Question: What do I need to change to make Chrome and Firefox render the same way as Internet Explorer? My first idea was to use CSS 'calc()', but I still need to support IE8.
I have the following CSS:
'''
* {
box-sizing: border-box;
}
.Width300
{
width: 300px;
padding: 5px;
border: black 1px solid;
}
.Field
{
white-space: nowrap;
min-height: 26px;
padding: 1px 0;
}
label
{
float: left;
display: inline;
}
input
{
display: block;
width: 100%;
}
.LabelSize100 .Field
{
margin-right: 100px;
}
.LabelSize100 label
{
width: 100px;
}
.LabelSize100 input
{
margin-left: 100px;
}
'''
and the following HTML:
'''
<div class="LabelSize100 Width300">
<div class="Field">
<label>test:</label>
<input type="text" />
</div>
<div class="Field">
<label>test:</label>
<input type="text" />
</div>
</div>
'''
and the result is totally different in IE/Chrome and FF:

<URL>
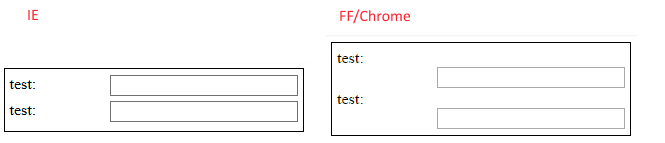
Answer: Just set 'display:inline-block;' to '<label>' and '<input>'
'''
label
{
float: left;
display: inline-block;
}
input
{
display: inline-block;
width: 100%;
}
.LabelSize100 input
{
// Remove margin-left
}
'''
Note: remove 'margin-left'from '<input>'
<URL>